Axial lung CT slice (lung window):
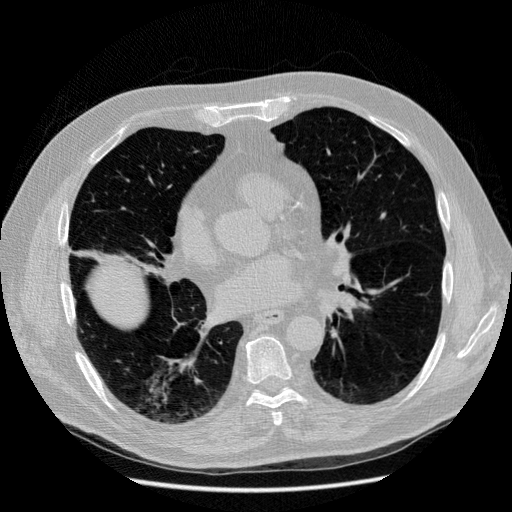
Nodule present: no